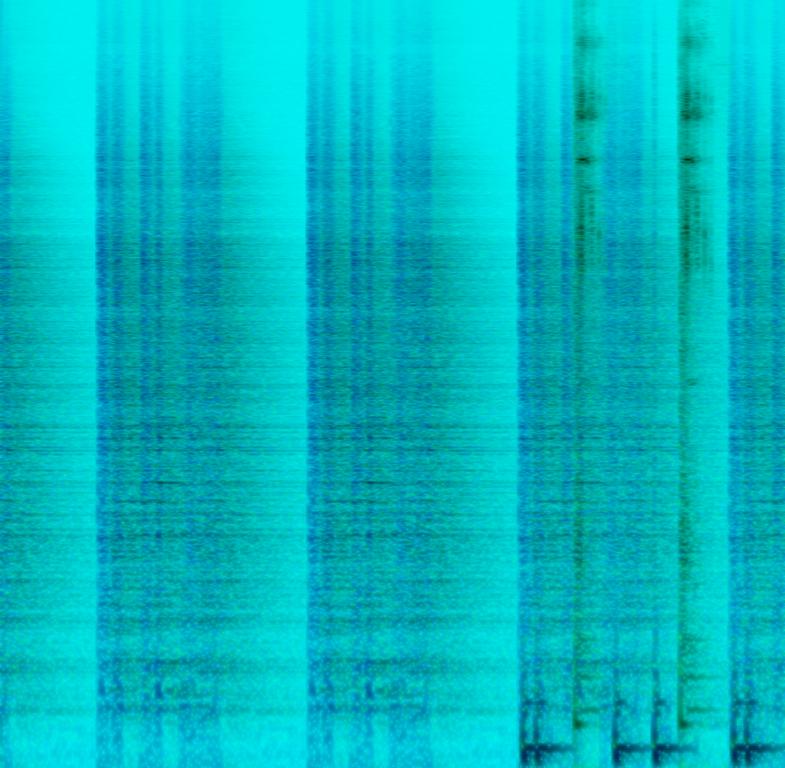
A rock drum beat that uses a boomy kick, trashy percussion, a tambourine to make a 'found sound' vibe.